Aerial crown-view tile of a tropical tree (Barro Colorado Island, Panama), acquired 20240813:
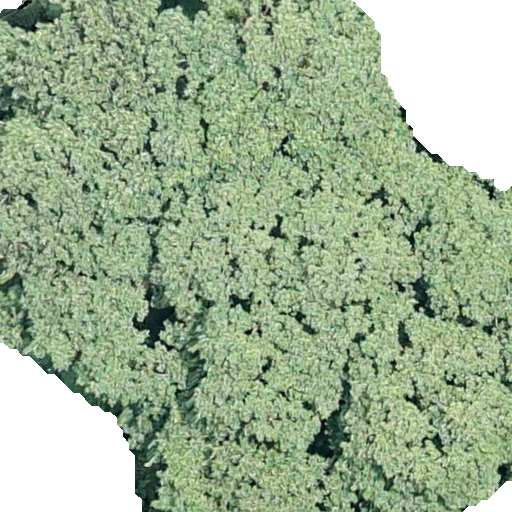
Species: Hieronyma alchorneoides
GBIF accepted scientific name: Hieronyma alchorneoides
Crown area: 441.561 m²